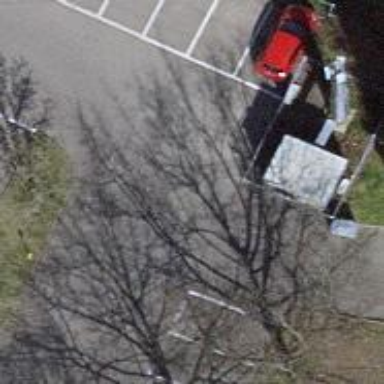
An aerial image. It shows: Parking aisle designated as service road.